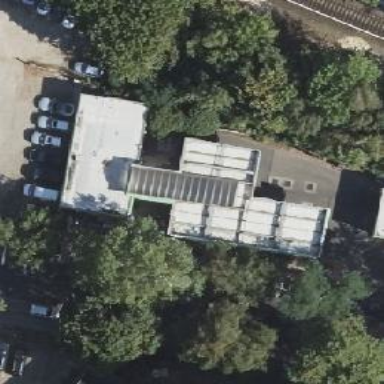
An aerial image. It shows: Flat roof on building.